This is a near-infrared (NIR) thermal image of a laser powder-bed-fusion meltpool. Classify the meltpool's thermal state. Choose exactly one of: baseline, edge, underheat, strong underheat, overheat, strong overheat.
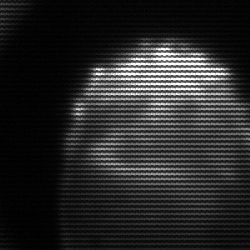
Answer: edge